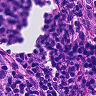
Metastatic tissue present: no